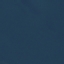
Land use / land cover: SeaLake